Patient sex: M
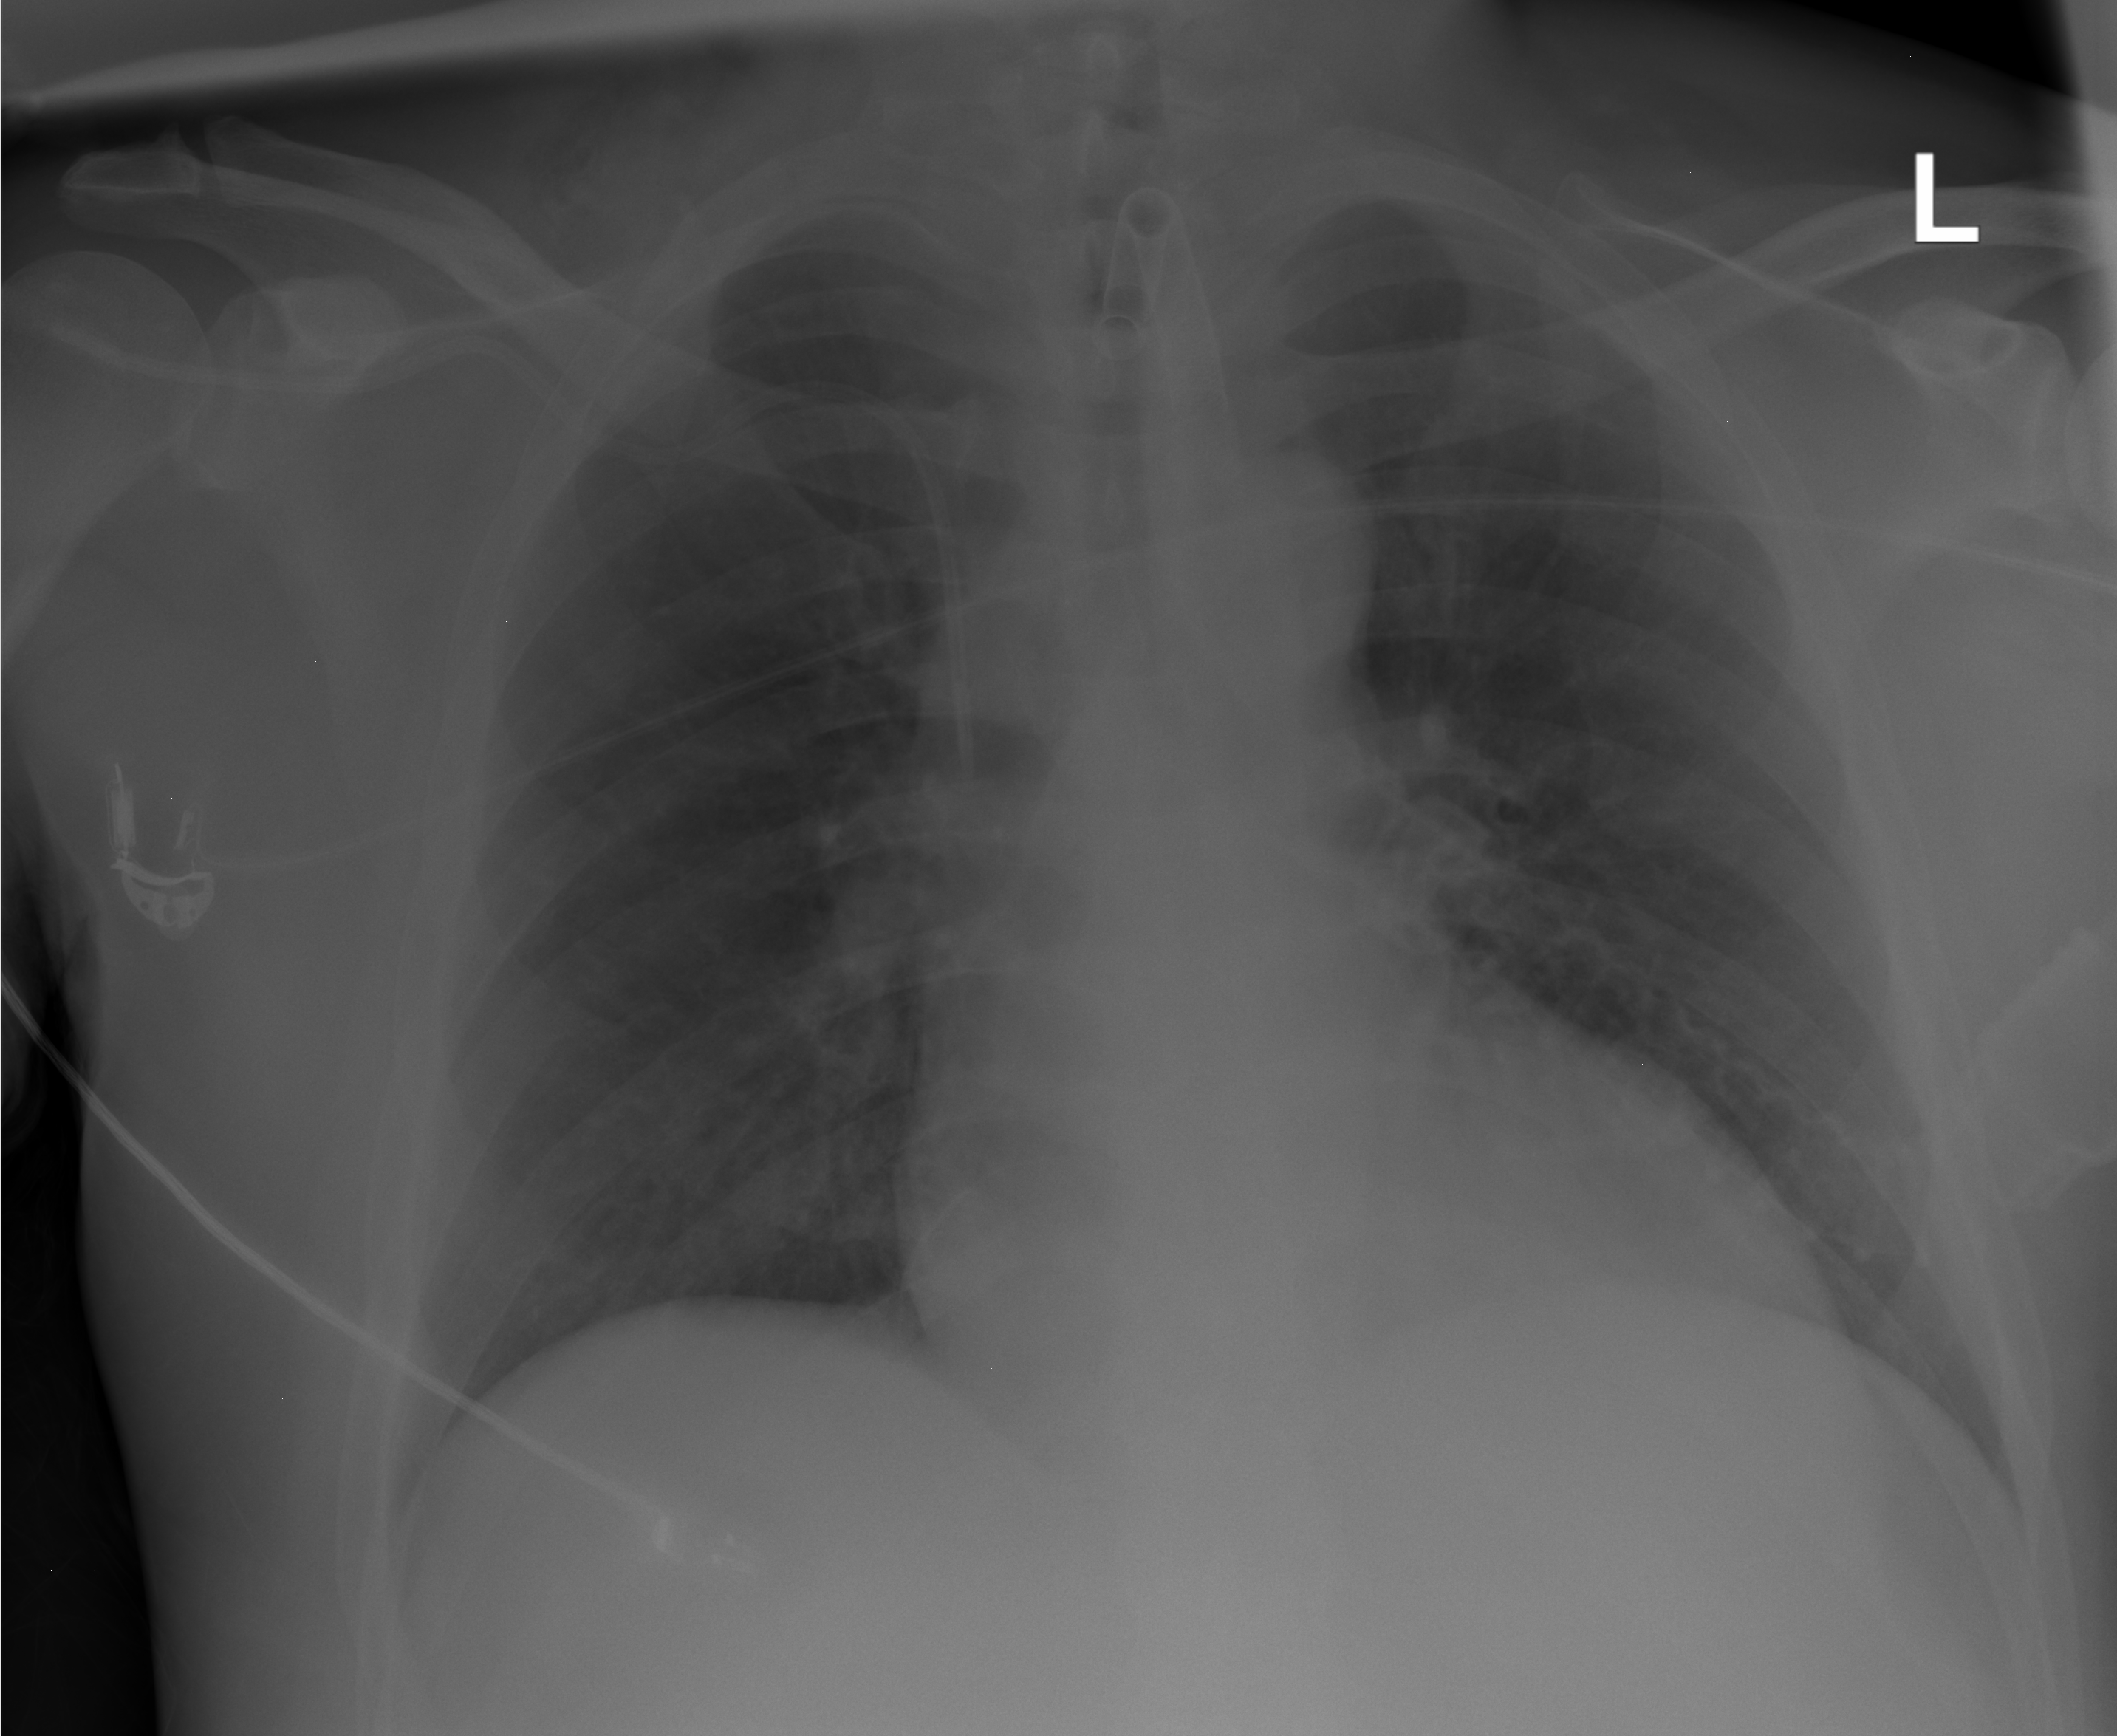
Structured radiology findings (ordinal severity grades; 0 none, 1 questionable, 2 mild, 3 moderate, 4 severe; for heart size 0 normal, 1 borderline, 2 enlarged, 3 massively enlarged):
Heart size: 2
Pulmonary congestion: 2
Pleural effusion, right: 0
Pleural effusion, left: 0
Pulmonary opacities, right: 0
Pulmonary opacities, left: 0
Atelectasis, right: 0
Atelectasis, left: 0